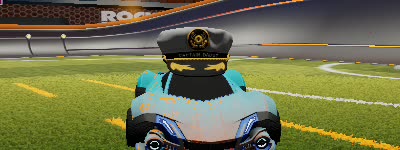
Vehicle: werewolf